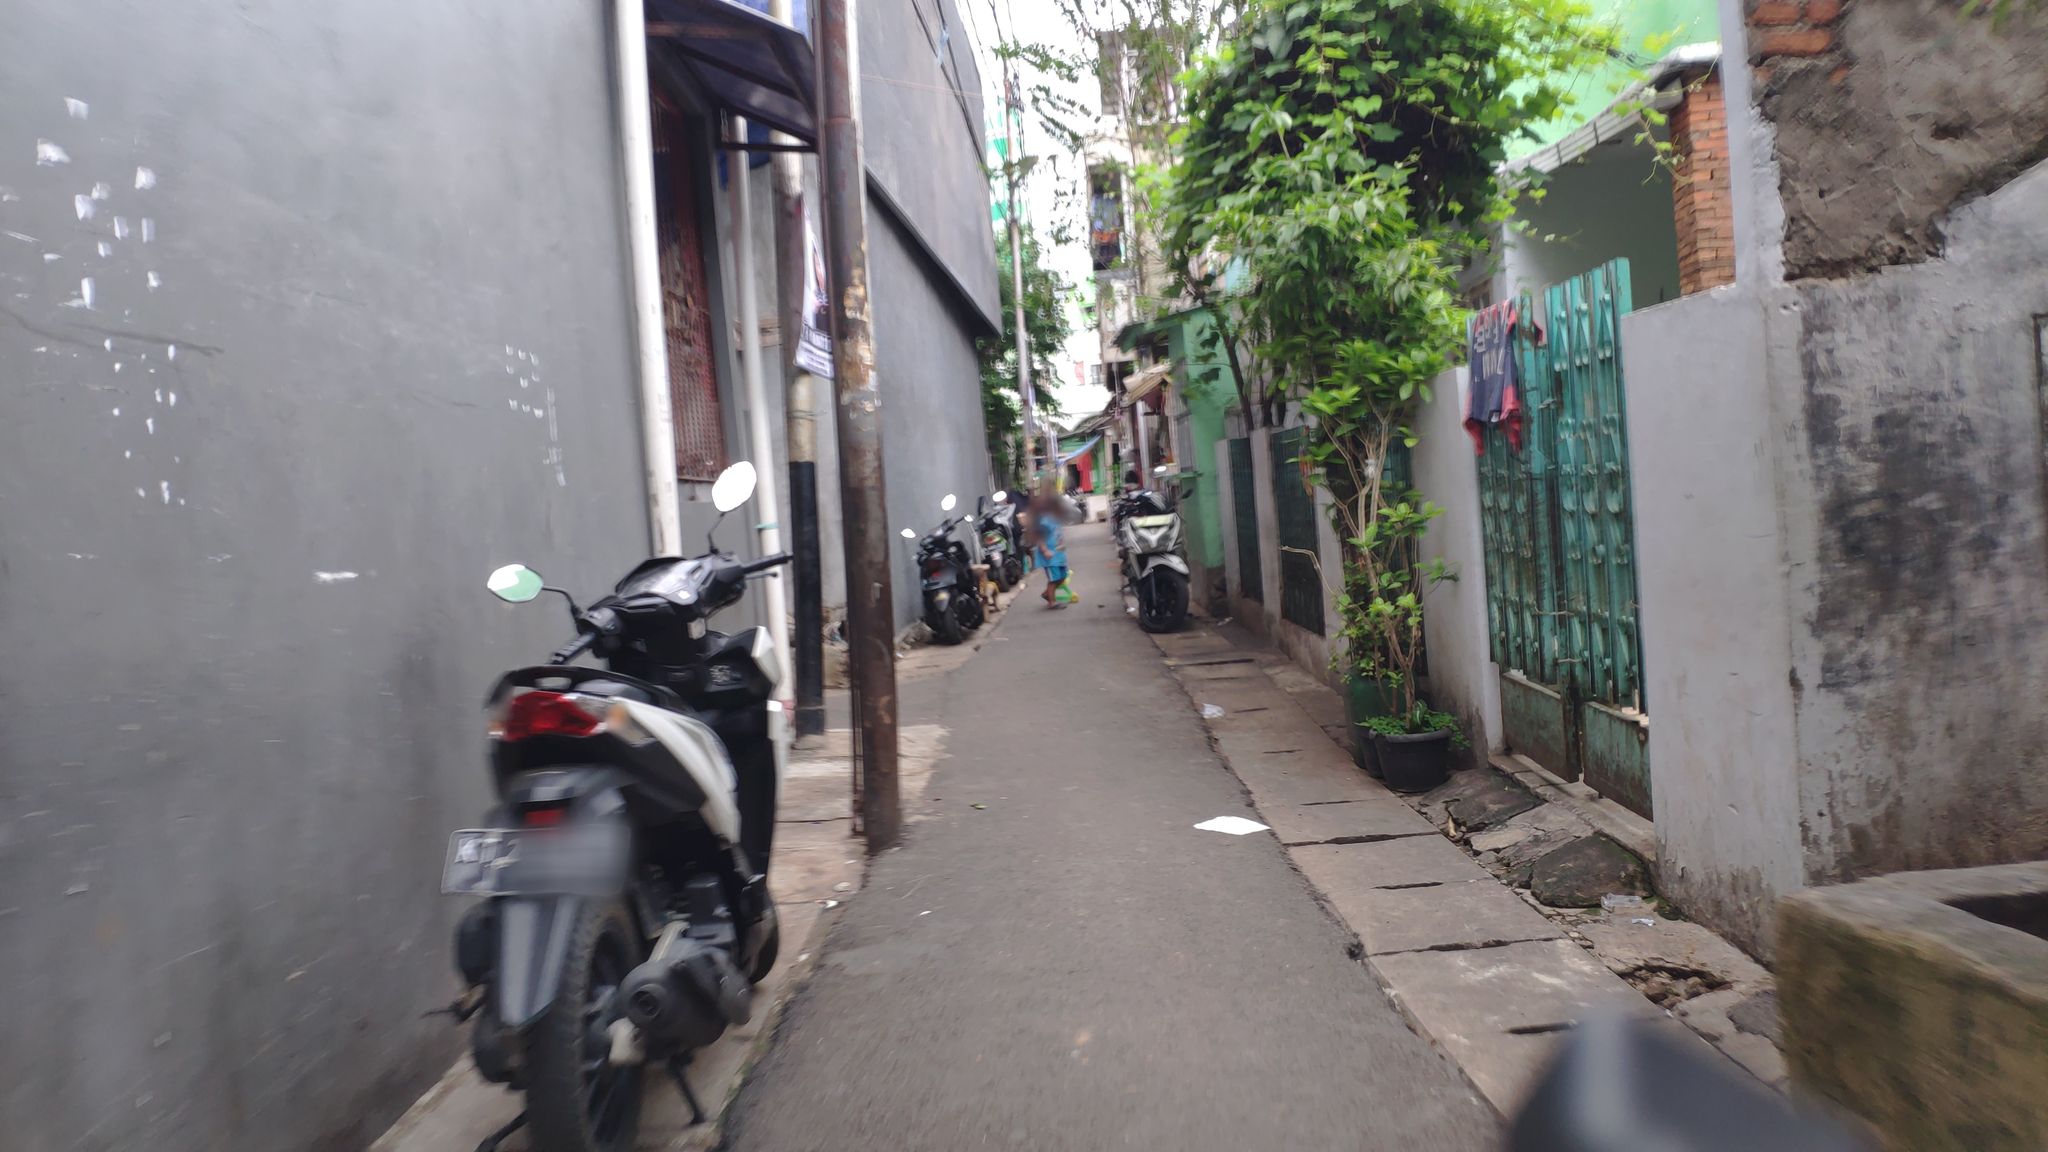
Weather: clear
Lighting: day
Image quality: good
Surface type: walking surface
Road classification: living_street
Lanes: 1
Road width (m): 1
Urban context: urban centre
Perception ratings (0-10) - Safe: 5.81, Lively: 4.45, Beautiful: 4.11, Boring: 1.14, Depressing: 4.22, Wealthy: 4.19